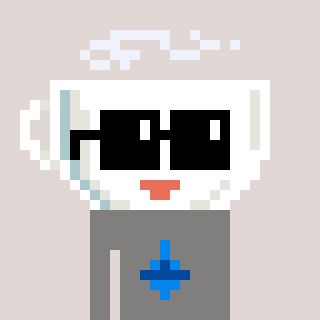
a pixel art character with square black sunglasses, a mug-shaped head and a bluegrey-colored body on a warm background